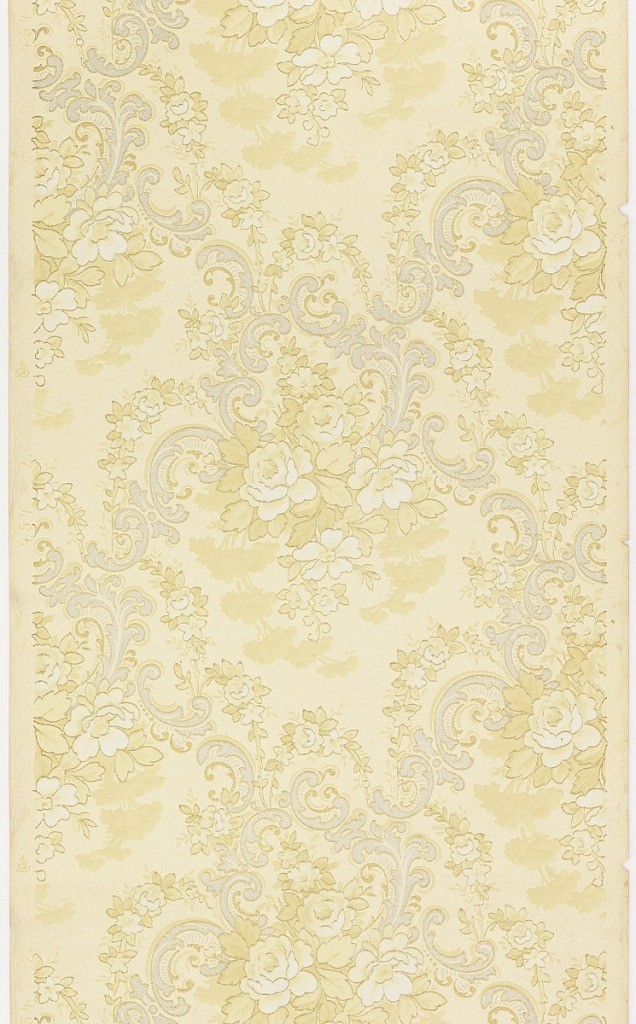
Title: Sidewall
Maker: Cresswell & Washburn Ltd, Philadelphia, Pennsylvania, 1880 - 1900
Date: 1905–1915
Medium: Machine-printed paper, textured, liquid mica
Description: On silvery gray textured ground, floral motifs with scrolls. Rococo style floral design.